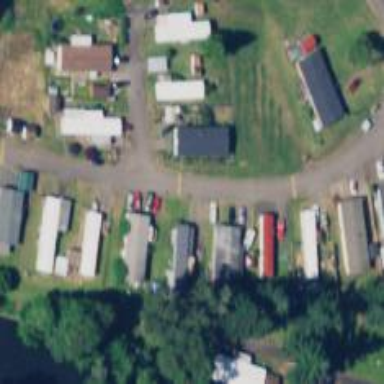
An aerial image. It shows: Residential area designated as trailer park.